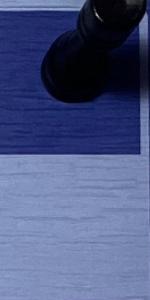
Label: Empty